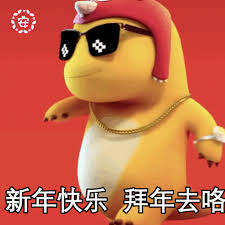
Label: nailong